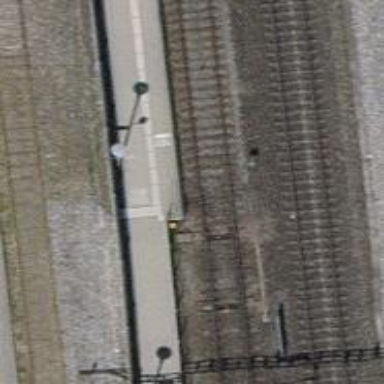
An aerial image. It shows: Railway switch.